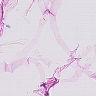
Metastatic tissue present: no